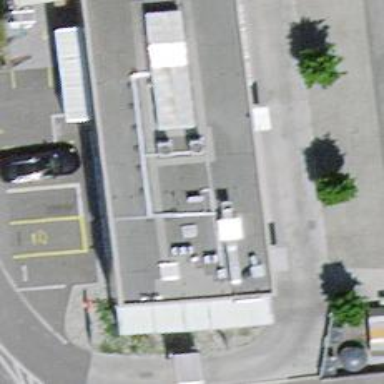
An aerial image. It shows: Fast food establishment.